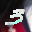
Label: 3